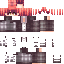
A female human skin with medium skin, wearing brown long hair dressed in a red hoodie and brown pants, featuring a closed mouth.